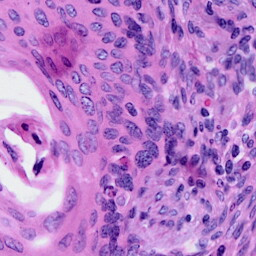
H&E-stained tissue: Cervix